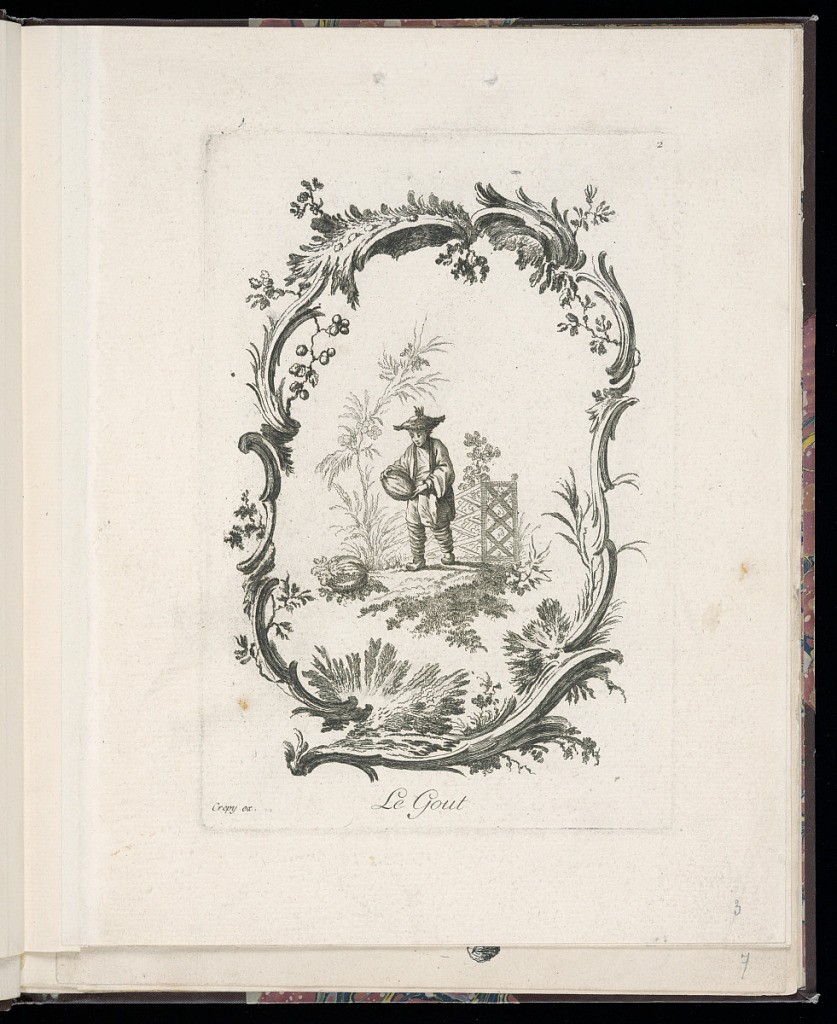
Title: Le Gout
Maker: Jean-Baptiste Pillement, French, 1728–1808
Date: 1758–89
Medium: Etching on laid paper
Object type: Print
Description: Print titled ‘Taste' from a series of six prints, (including title page) depicting personifications of the five senses, represented by chinoiserie figures within rococo-style cartouches. A man stands in the middle of a cartouche, surrounded by grass, plants and a fence, holding a large melon in both hands, another melon in the ground in front of him. The cartouche is decorated with rococo-style ornament with flowers and sprigs. The title is lettered below and the print is signed.